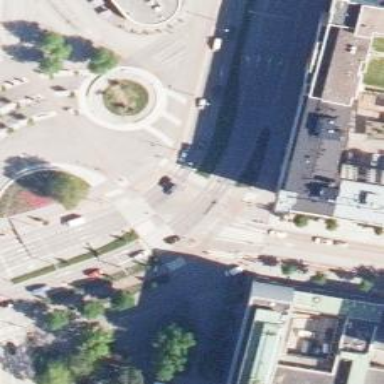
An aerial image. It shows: Crossing on asphalt cycleway.